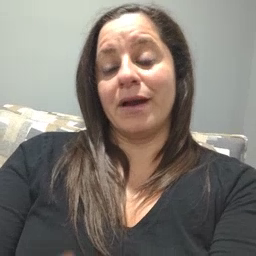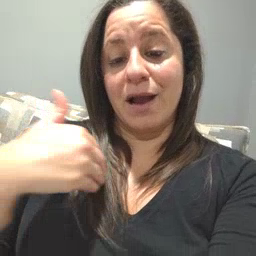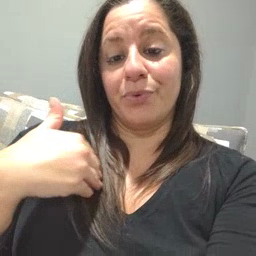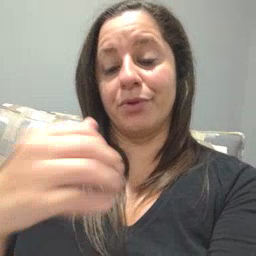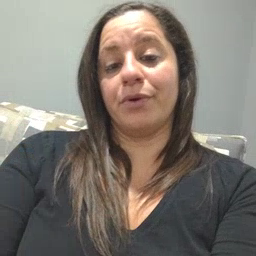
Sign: animal